Question: I'm following a tutorial but when I use ImageSource.FromResource to put in the source path for the image I get an error:
> ImageSource doesn't contain definition for FromResource.

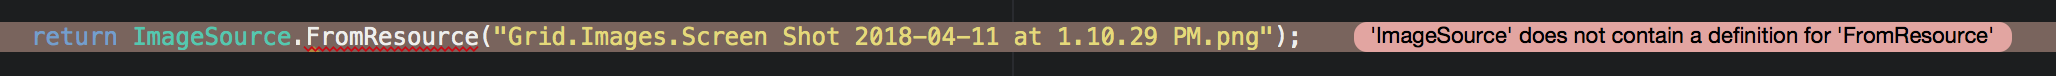
Answer: I guess that you using an old version of xamarin.forms, is declared <URL> and you can find a temporarily solution
Edit :
after talking the problem was naming , you have created a class or property with the same name as ImageSource so using Xamarin.Forms.ImageSource instead solve the problem.